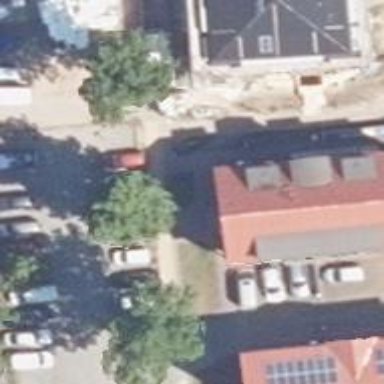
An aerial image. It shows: Building serving as veterinary clinic.